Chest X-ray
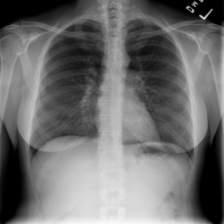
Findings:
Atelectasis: negative
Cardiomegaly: negative
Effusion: negative
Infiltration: negative
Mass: negative
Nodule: negative
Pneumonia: negative
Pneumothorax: negative
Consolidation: negative
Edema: negative
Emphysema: negative
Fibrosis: negative
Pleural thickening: negative
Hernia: negative